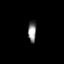
Tissue: lung
Cell type: T cells
Senescence score: 0.5531
Nuclear area (px): 175
Mean DAPI intensity: 130.286